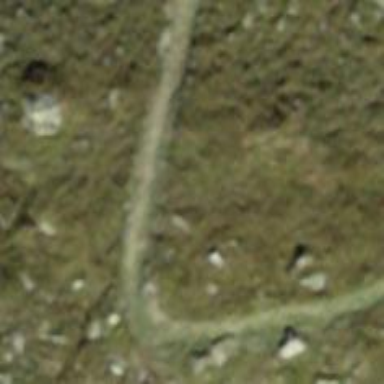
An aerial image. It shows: Path.